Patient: sex F, age 22
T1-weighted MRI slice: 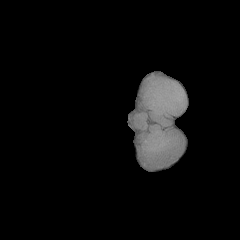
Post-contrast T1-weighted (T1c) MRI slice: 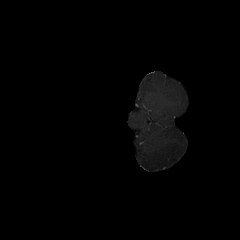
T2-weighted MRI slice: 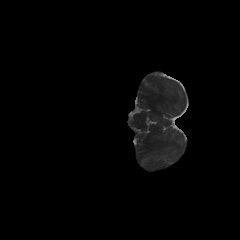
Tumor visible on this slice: no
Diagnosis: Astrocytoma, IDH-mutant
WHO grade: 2